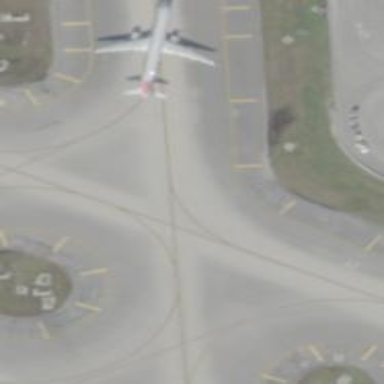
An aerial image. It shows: Image of taxiway at airport.